Interaction volume radius: 10 \u00c5
Interaction volume height: 45 \u00c5
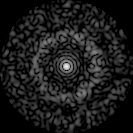
Disorder parameter: 0.834